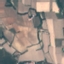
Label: PermanentCrop